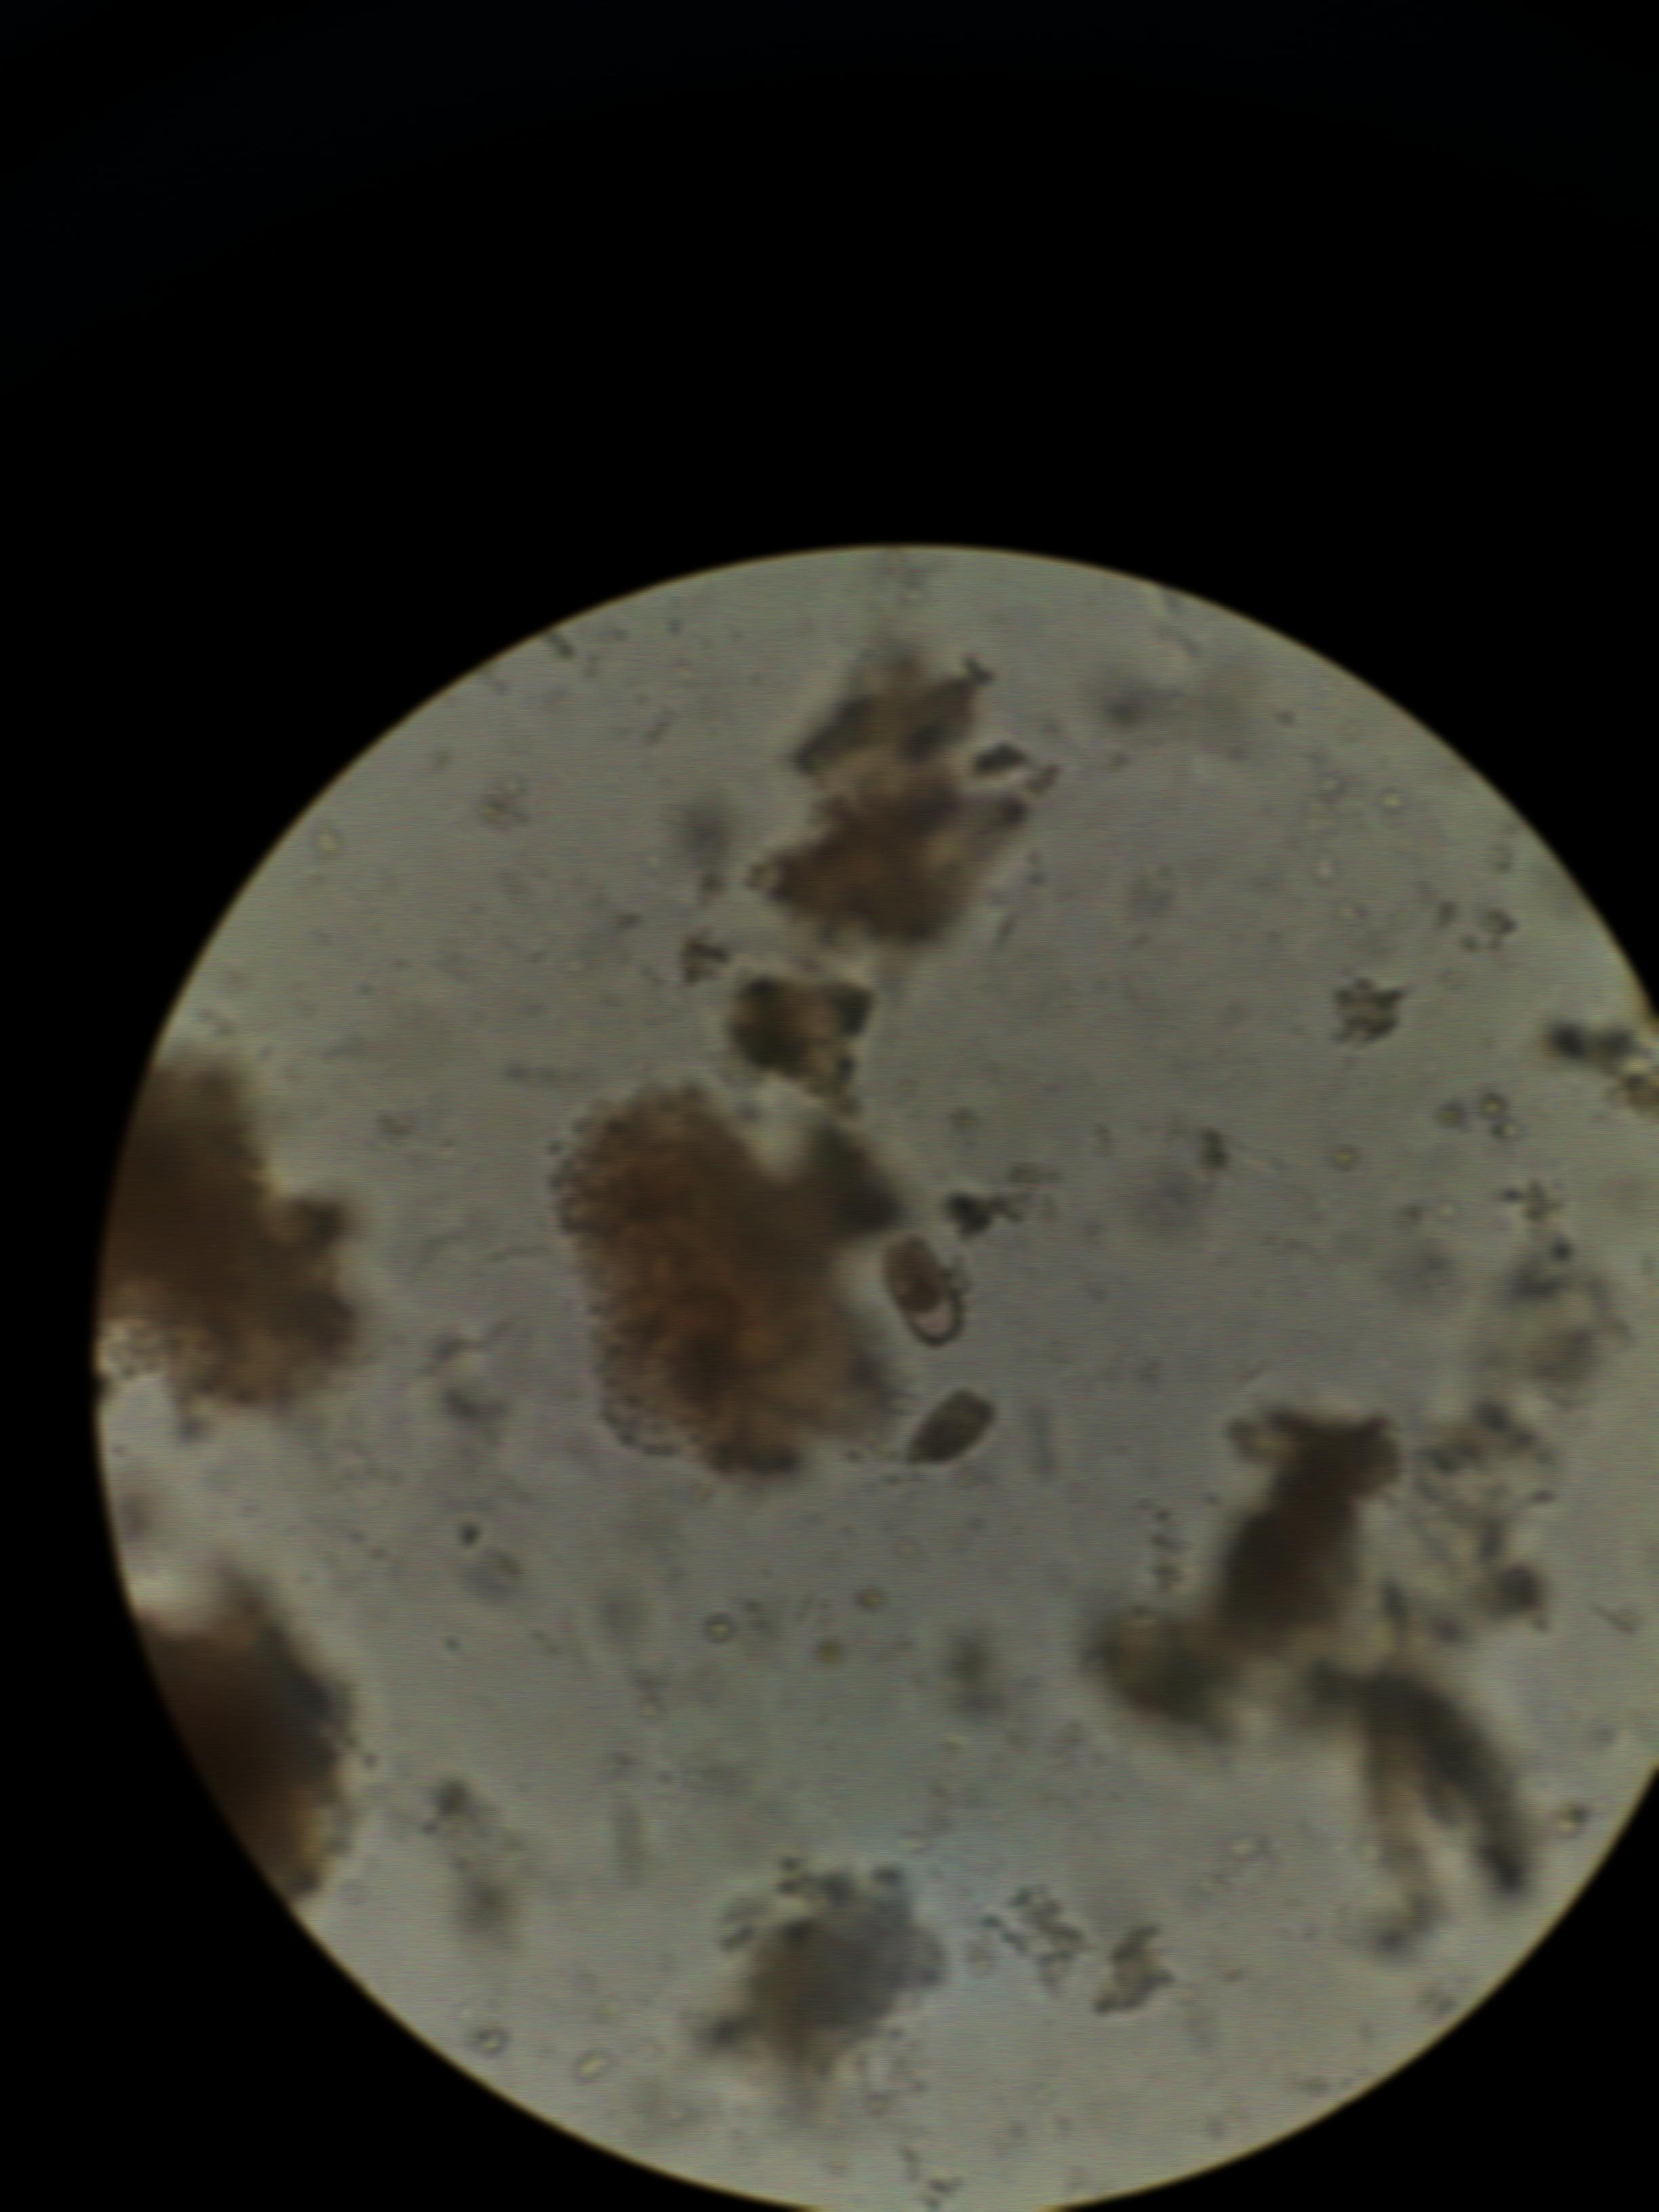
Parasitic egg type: Capillaria philippinensis